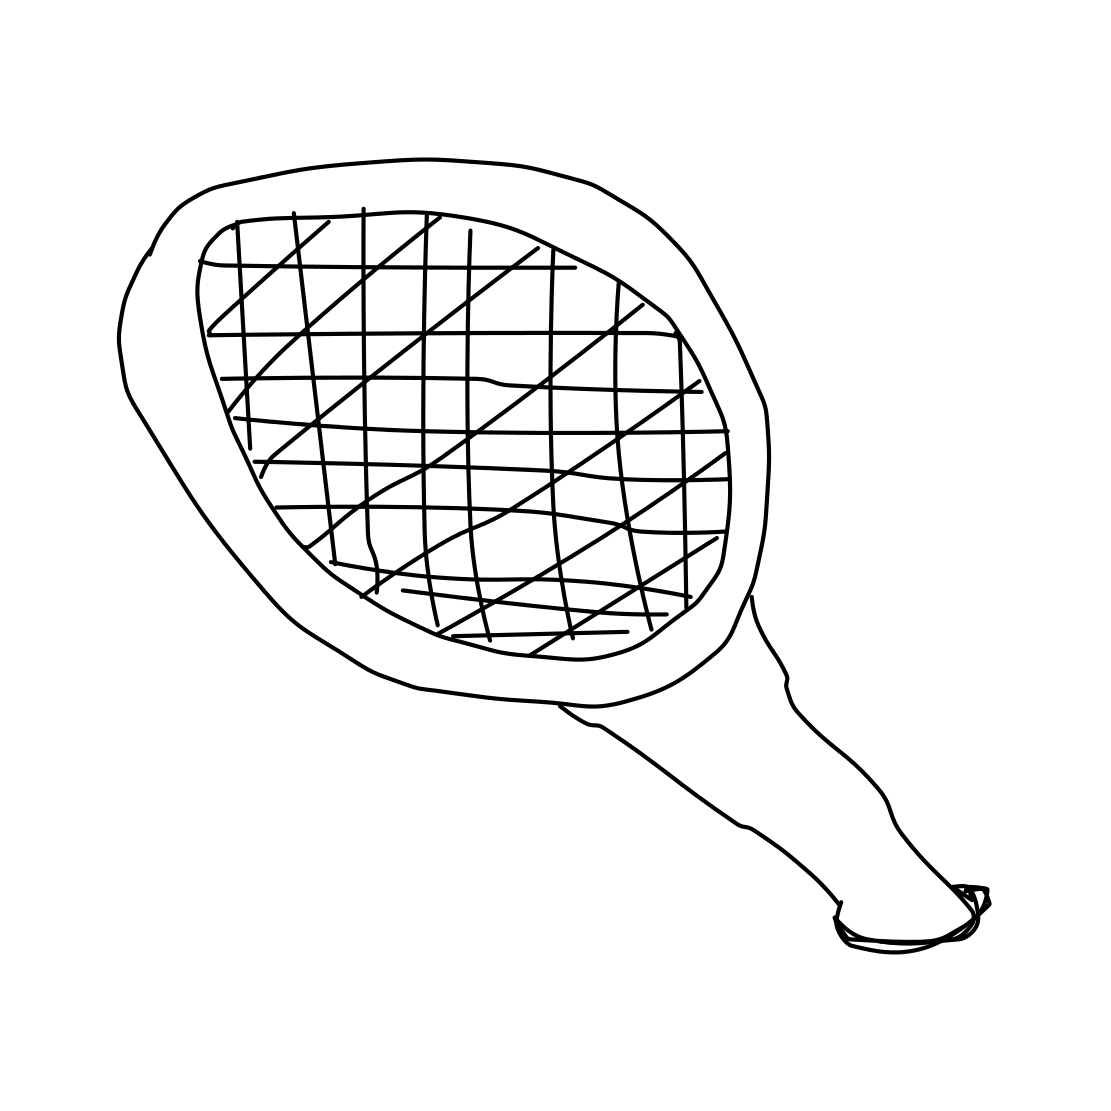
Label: tennis-racket